Question: I use next code.
'''
[UIView transitionFromView:viewA toView:viewB duration:1.0 options: UIViewAnimationOptionTransitionFlipFromLeft
completion: ^(BOOL inFinished) {
viewB.hidden = NO;
viewA.hidden = YES;
//do any post animation actions here
}];
'''
Transition works OK. I want to set a black background during transition. How can I do this?
Please, see the photo:

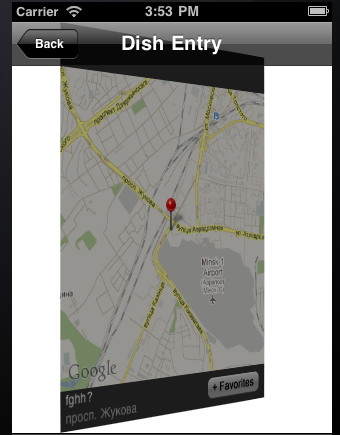
Answer: Try with setting the black background color for parent view of animated view.
'''
viewB.superview.backgroundColor = [UIColor blackColor];
'''